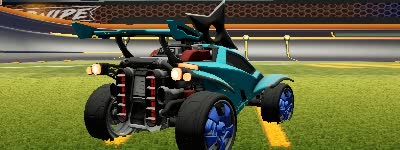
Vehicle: octane